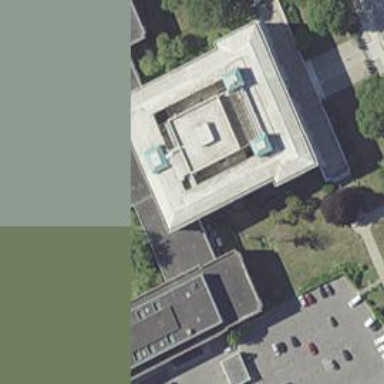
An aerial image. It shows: Library.